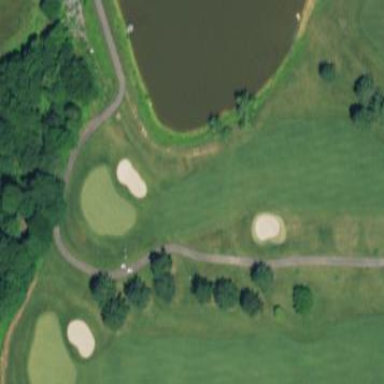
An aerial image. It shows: Scenic golf fairway.